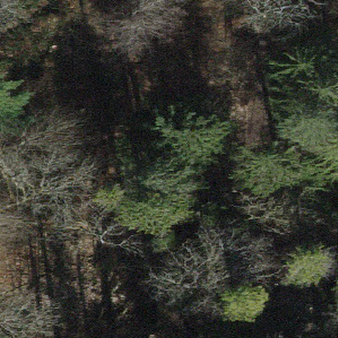
Label: other